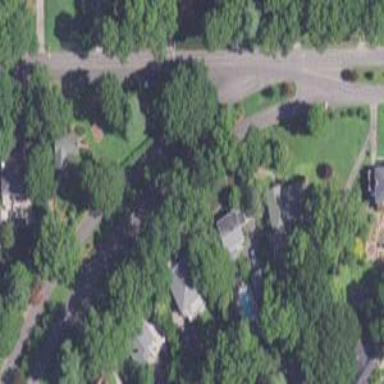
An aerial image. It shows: Residential road.